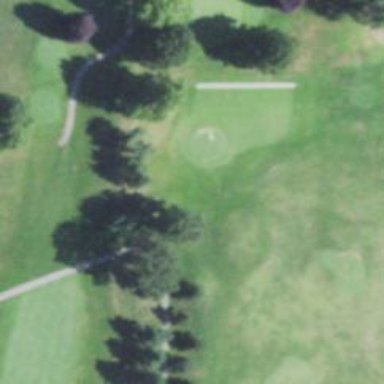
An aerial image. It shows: Service road used as golf cart path.